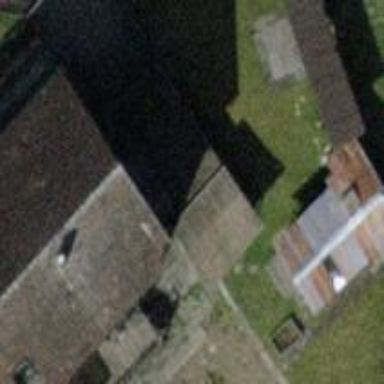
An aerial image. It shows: Terrace building.